Question: I have this problem with this basic multi-level menu I made while using ':hover' (I'm not a profesional. I'm just someone who knows some html, css and wants to create a theme for a favourite website).
When using a mobile device (Chrome for Android):
- -
I pressume it is because the height of the menu container changes when each submenu is opened and when the submenu is opened the tap is still active and it clicks a link of the submenu.
How do I stop that from happening?
This is the website where the theme in construction is: <URL>
The menu itself is still not finished (i have to hide some links in responsive modes and icons). The menu container opens when taping on the search icon.
This the menu. For example, when opening Community's submenu with a tap, the link highlighted is also taped in the process:
Here is a screenshot of the menu on small screen :

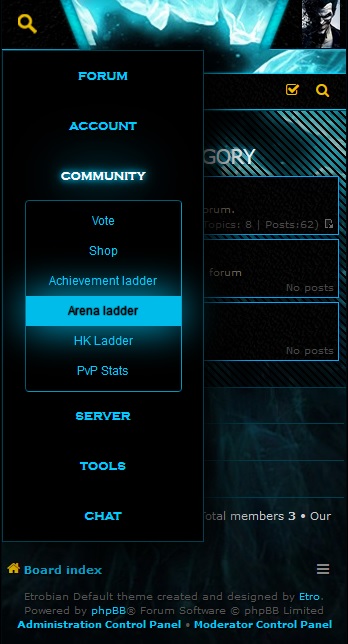
Answer: I've decided to go with onclick events for the menu. Hover will just not do it.